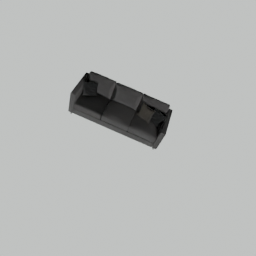
Label: furniture